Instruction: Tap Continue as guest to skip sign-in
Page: checkout
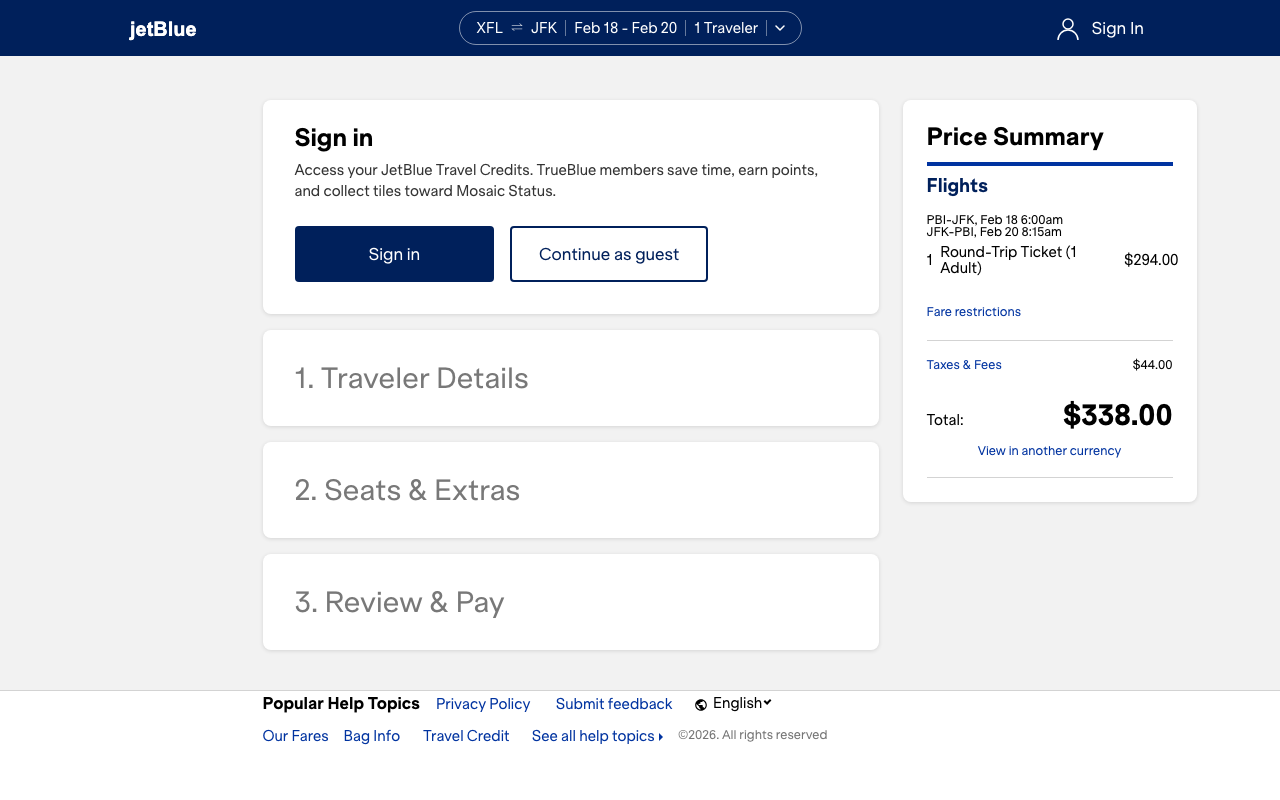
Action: click